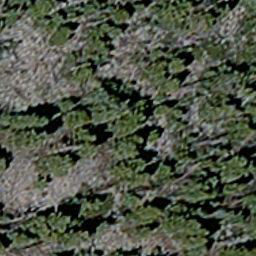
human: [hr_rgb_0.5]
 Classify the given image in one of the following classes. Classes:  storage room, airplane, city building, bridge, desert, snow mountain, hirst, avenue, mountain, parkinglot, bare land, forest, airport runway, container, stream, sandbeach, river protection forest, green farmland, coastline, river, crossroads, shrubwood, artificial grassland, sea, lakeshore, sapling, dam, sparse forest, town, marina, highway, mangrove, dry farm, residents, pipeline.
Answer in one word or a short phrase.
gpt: sparse forest